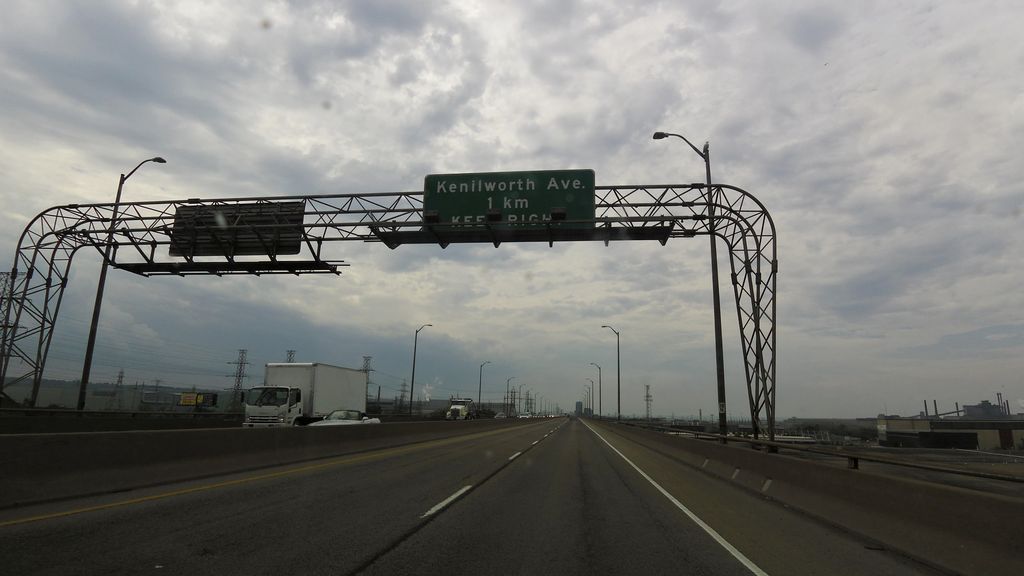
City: hamilton